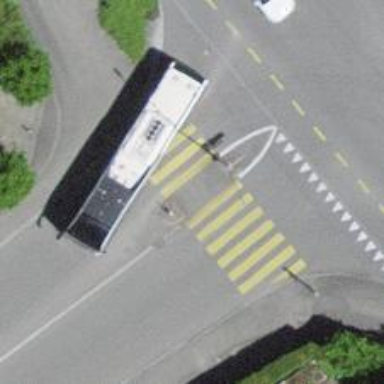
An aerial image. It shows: Zebra crossing with road island.